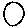
Label: circle